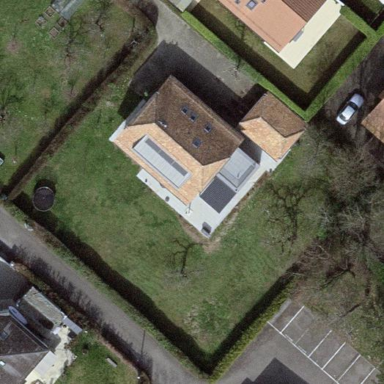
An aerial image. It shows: Garden surrounded by fence.